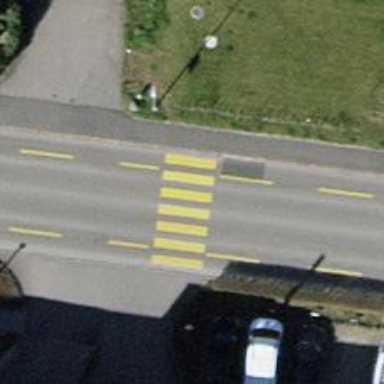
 there is sidewalk and lane for cycleway on both sides."